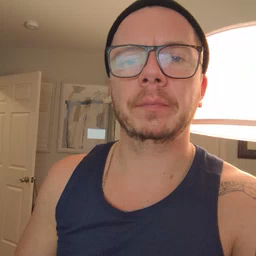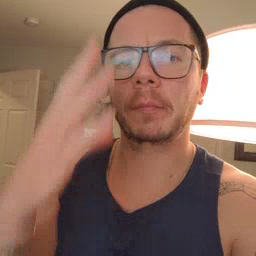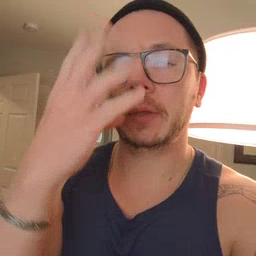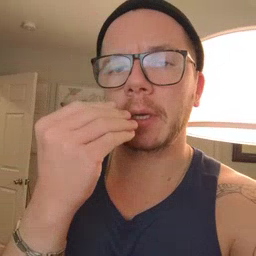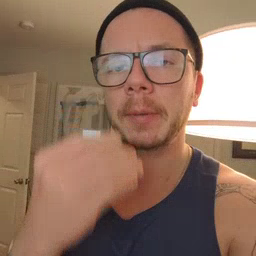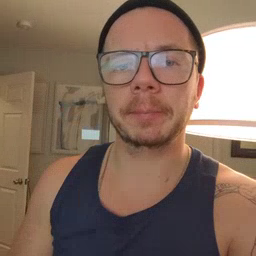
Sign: sleep